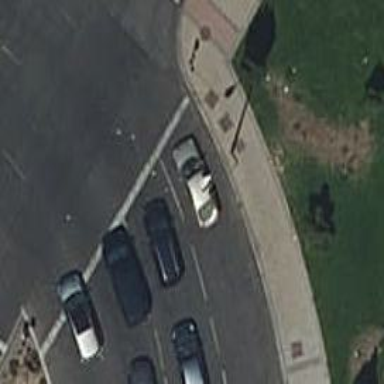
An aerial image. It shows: Road with traffic signals.